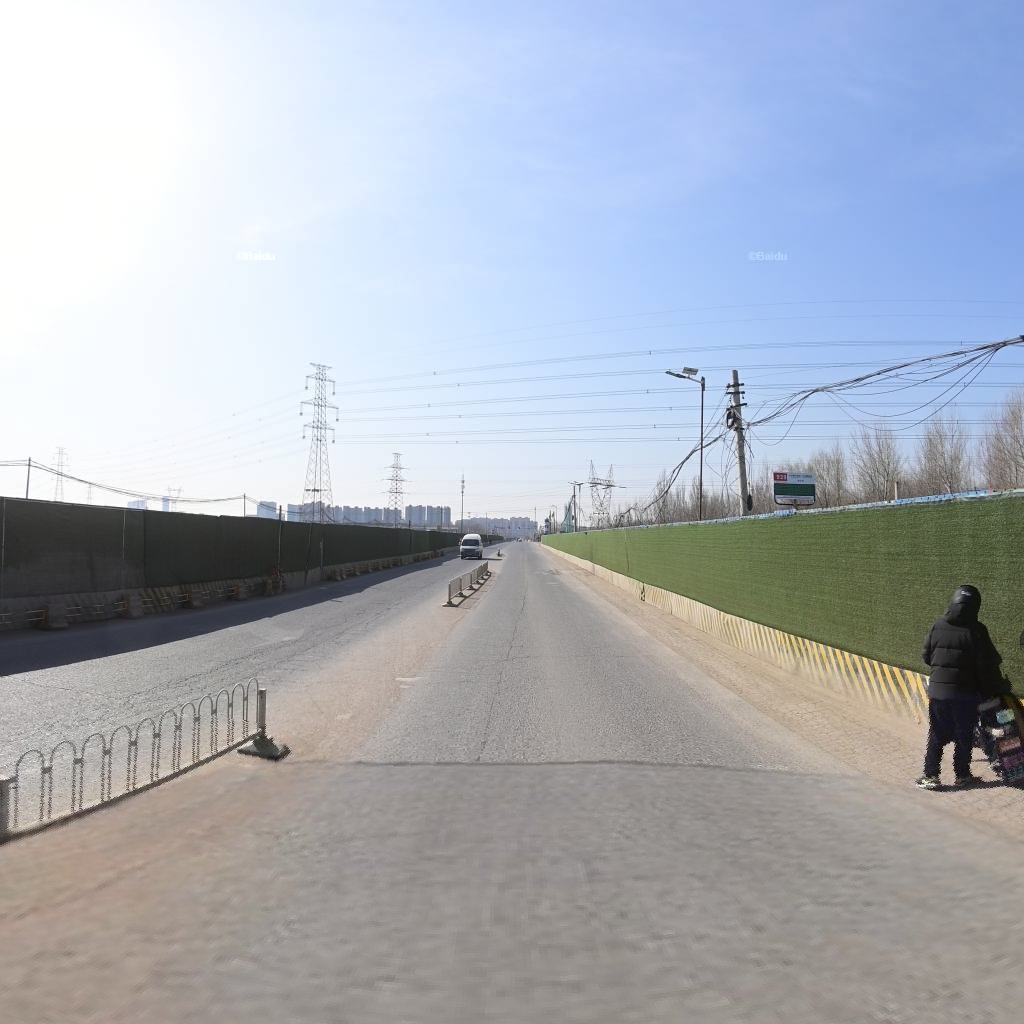
Region: Chaoyang
Road damage annotations: alligator crack, longitudinal crack, transverse crack